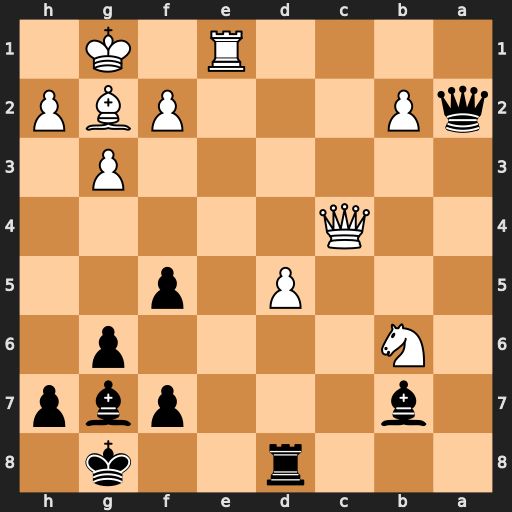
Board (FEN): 3r2k1/1b3pbp/1N4p1/3P1p2/2Q5/6P1/qP3PBP/4R1K1
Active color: b
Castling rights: -
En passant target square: -
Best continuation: Qa5 b4 Qxb6